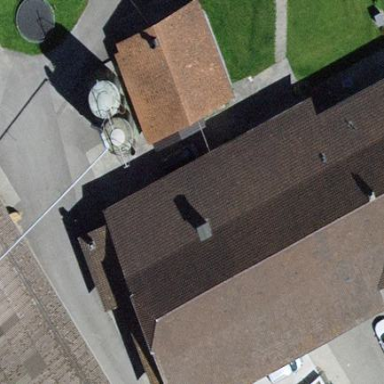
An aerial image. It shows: Farm building.